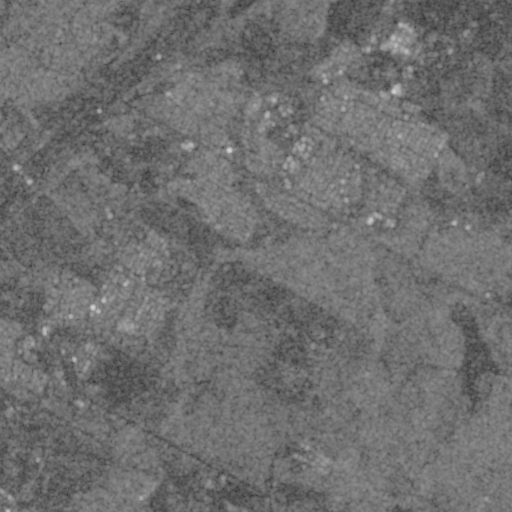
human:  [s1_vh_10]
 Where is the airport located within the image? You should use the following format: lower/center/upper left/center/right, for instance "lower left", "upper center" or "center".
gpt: The airport is located in the upper left of the image.
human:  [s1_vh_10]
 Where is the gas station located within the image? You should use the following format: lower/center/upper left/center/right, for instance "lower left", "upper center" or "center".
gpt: The gas station is located in the center of the image.
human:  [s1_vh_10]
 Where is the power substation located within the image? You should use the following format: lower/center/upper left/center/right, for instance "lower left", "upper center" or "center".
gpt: The power substation is located in the center left of the image.
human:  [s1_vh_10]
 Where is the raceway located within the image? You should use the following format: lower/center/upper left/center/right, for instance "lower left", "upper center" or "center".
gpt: The raceway is located in the center right of the image.
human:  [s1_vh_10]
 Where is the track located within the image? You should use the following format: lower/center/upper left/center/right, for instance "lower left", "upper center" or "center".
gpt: The track is located in the upper right of the image.
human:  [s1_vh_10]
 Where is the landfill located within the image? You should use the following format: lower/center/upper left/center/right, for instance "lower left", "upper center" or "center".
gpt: There is no landfill in the image.

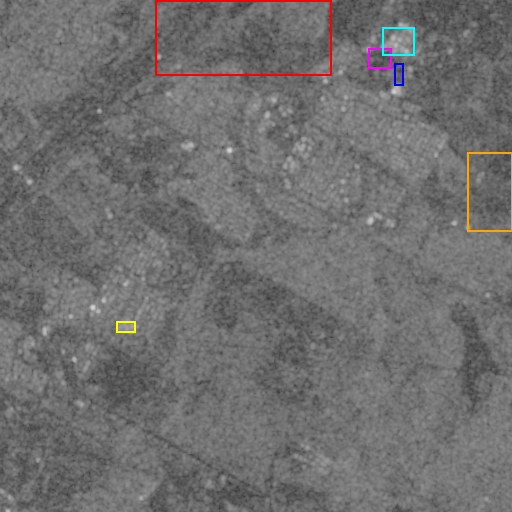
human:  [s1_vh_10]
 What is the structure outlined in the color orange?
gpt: The structure outlined in orange is a crop field.
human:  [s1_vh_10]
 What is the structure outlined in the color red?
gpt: The structure outlined in red is a park.
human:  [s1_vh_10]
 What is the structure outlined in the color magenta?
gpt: The structure outlined in magenta is a parking lot.
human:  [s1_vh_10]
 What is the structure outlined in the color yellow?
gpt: The structure outlined in yellow is a power substation.
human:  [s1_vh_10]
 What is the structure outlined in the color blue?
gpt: The structure outlined in blue is a track.
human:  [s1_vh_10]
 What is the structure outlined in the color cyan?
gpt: The structure outlined in cyan is a building.
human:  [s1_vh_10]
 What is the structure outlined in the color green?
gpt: There is no green outline.